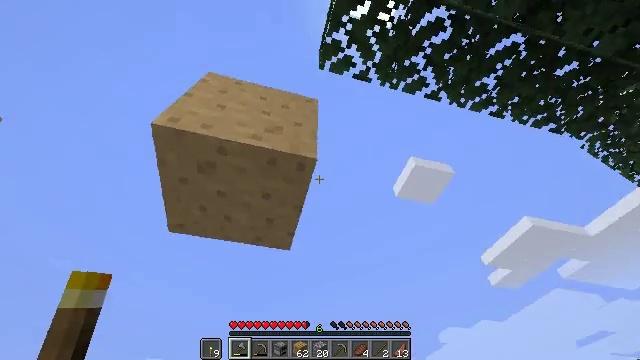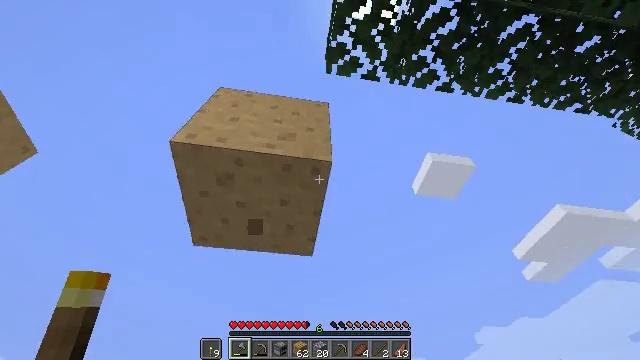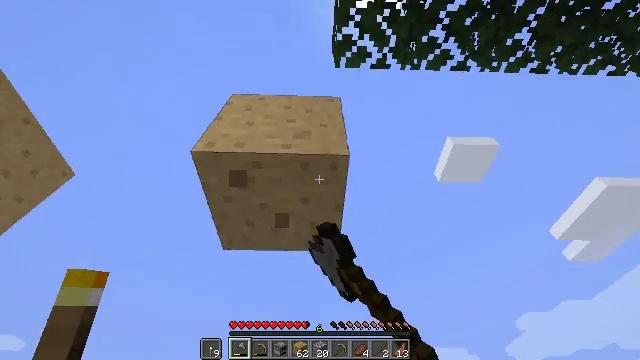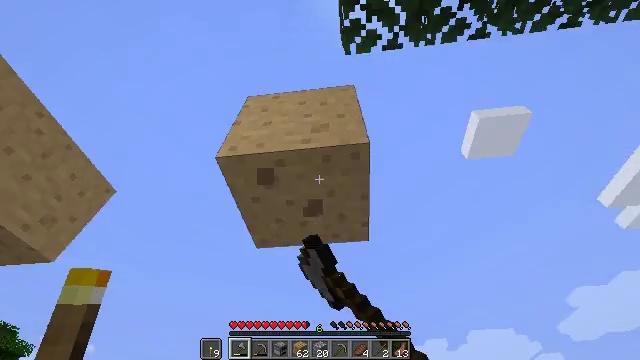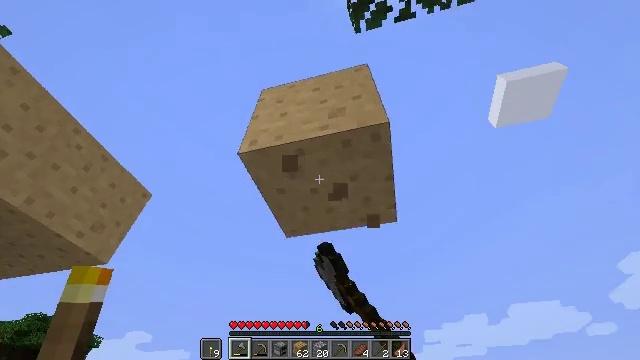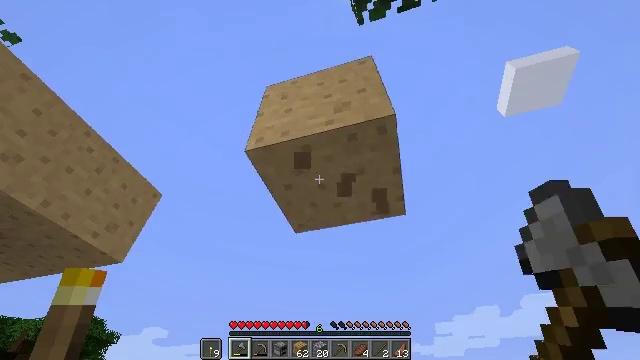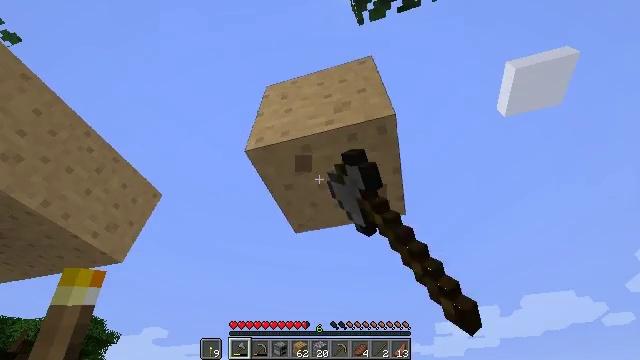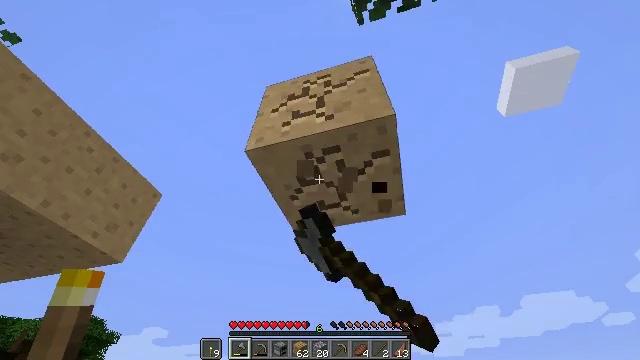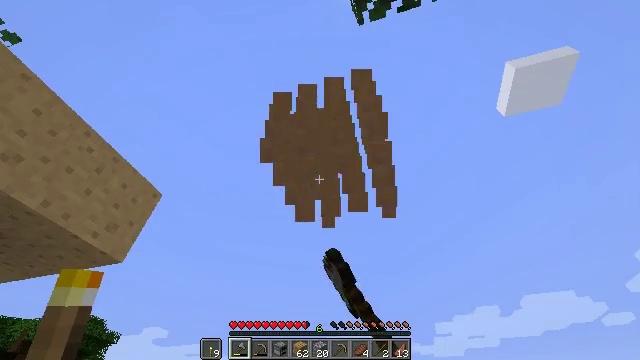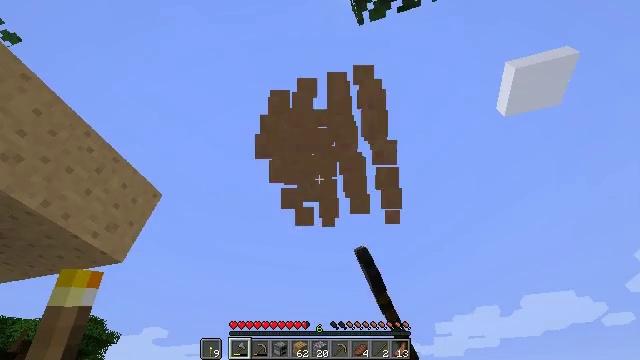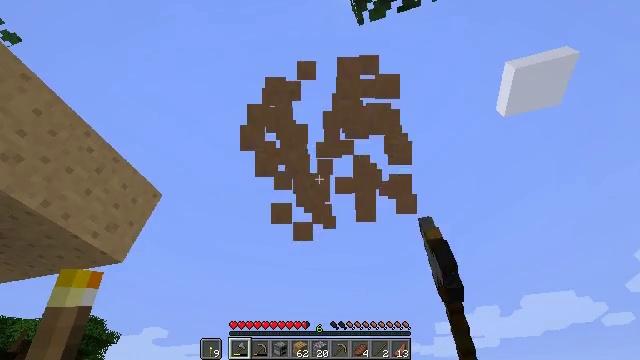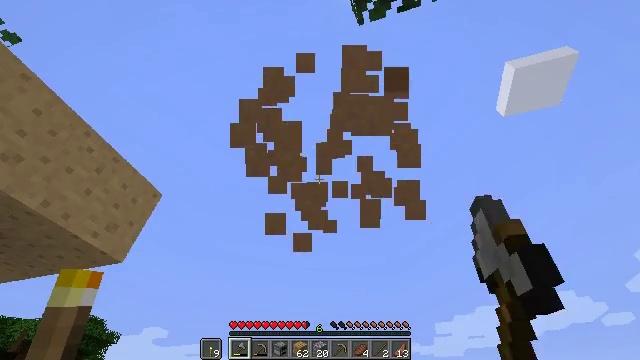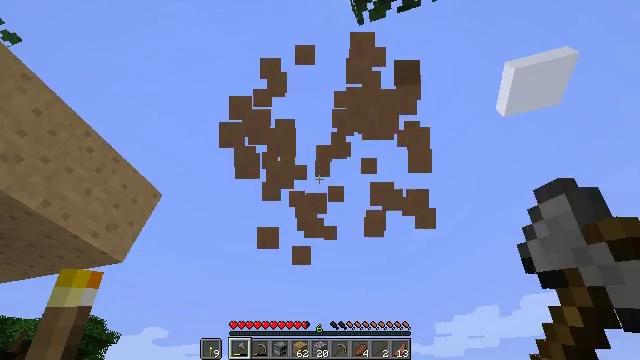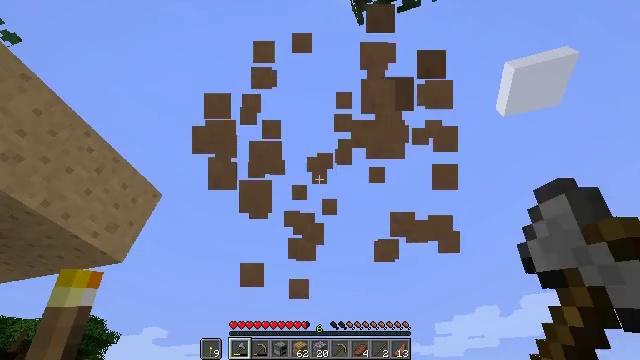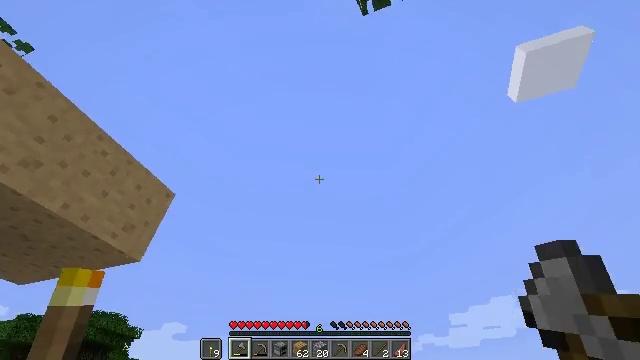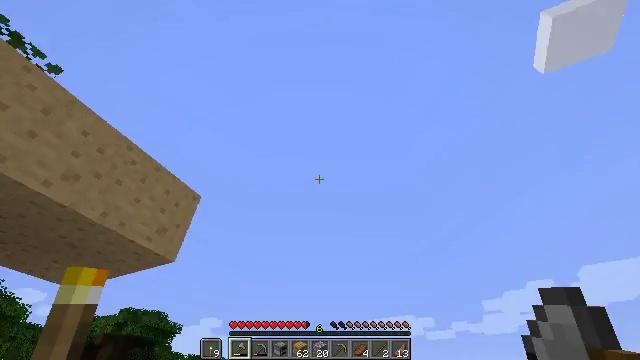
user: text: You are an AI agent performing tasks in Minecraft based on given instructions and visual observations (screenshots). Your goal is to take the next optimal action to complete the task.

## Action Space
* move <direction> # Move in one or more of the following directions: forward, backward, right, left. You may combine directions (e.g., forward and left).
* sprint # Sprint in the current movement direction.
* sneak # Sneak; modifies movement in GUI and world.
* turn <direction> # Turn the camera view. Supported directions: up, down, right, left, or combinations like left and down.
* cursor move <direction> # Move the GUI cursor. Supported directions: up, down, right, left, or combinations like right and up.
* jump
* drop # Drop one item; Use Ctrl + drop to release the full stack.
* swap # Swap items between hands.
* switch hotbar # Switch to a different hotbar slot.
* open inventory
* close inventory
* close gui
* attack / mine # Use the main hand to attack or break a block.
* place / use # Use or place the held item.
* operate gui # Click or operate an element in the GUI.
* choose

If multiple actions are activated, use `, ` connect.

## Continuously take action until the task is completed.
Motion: motion action
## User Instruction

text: Destroy the brown mushroom block for resources.
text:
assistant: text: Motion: turn left and up, attack / mine
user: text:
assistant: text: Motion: turn left, attack / mine
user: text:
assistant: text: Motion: turn left and down, attack / mine
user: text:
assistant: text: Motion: turn left and down, attack / mine
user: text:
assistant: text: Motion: turn left and down, attack / mine
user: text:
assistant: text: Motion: attack / mine
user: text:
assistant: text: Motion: attack / mine
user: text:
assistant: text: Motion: attack / mine
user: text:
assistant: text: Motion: attack / mine
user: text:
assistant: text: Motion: attack / mine
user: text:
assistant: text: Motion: no_op
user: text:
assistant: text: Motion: no_op
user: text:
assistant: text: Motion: no_op
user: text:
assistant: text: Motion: turn left and down
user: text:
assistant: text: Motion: turn left and down
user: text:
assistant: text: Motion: turn left and down
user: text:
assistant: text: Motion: turn left and down
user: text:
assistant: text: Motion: turn left and down
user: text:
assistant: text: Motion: turn left and down
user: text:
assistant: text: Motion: turn left and down
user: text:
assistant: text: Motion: no_op
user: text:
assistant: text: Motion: no_op
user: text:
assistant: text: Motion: move forward
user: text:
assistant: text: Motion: move forward, attack / mine
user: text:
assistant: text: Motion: move forward, turn left, attack / mine
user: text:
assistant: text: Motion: move forward, turn up, attack / mine
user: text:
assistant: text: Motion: turn up, attack / mine
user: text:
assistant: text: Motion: turn up, attack / mine
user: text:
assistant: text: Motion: turn up, attack / mine
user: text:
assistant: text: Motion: turn right and up, attack / mine